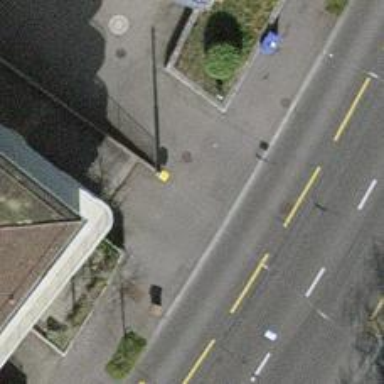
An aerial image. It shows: Post box.